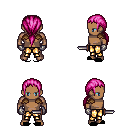
a pixel art fantasy rpg character, male body template, human, dark skin, leather shoulder armor, gold greaves, pink ponytail hairstyle, metal gloves, black slippers, dagger, four views (front, back, left, right), 2x2 character sprite sheet, small pixel art, hard edges, no anti-aliasing